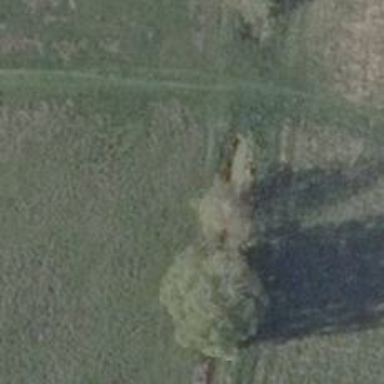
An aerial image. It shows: Row of trees in natural setting.